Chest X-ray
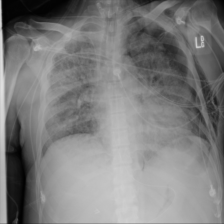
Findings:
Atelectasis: negative
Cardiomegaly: negative
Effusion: negative
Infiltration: positive
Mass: negative
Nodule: negative
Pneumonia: negative
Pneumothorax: positive
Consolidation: negative
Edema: negative
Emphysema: negative
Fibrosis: positive
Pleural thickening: negative
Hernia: negative